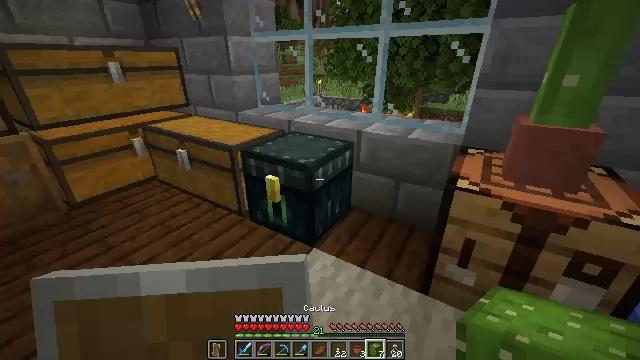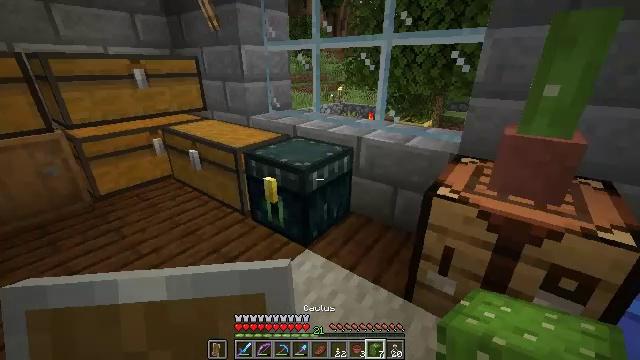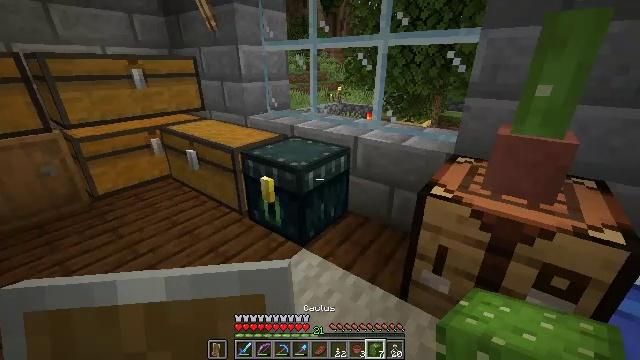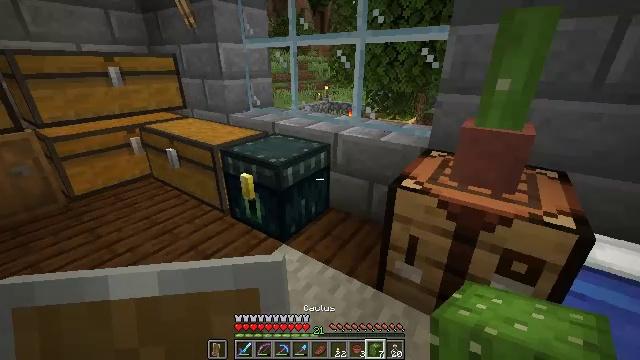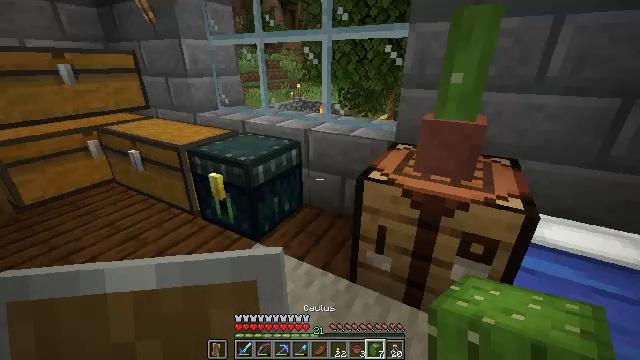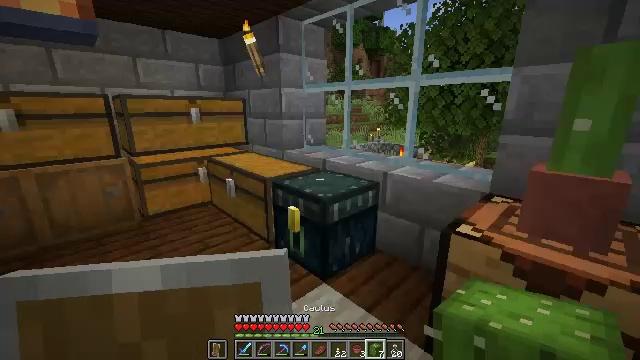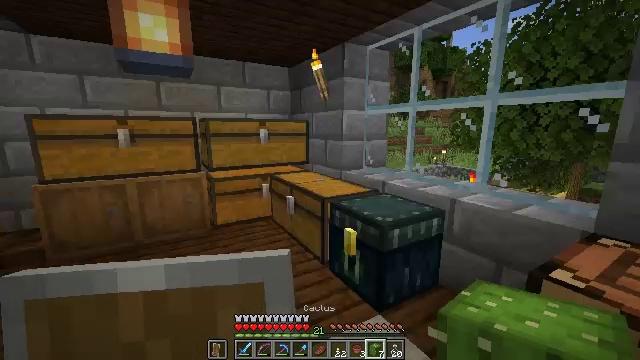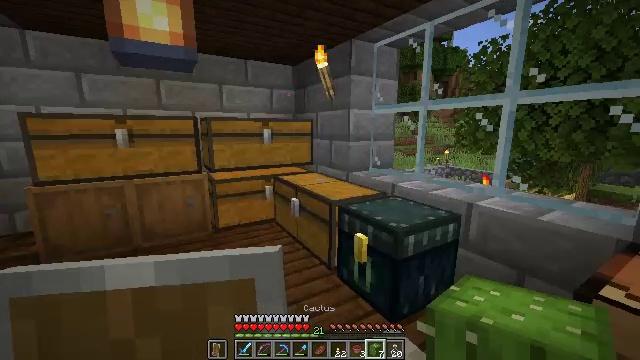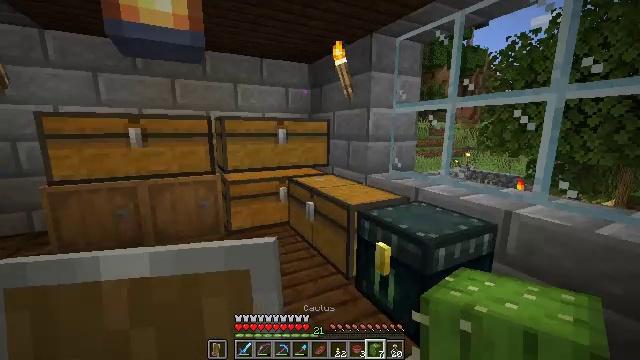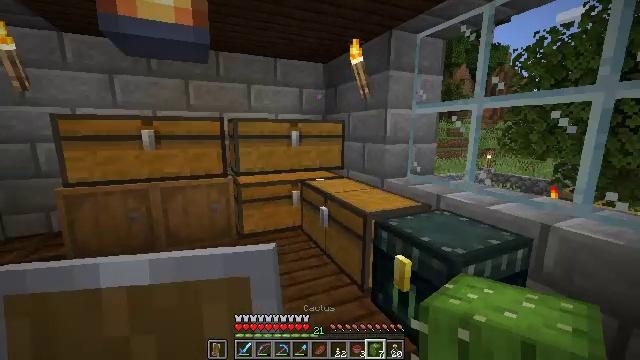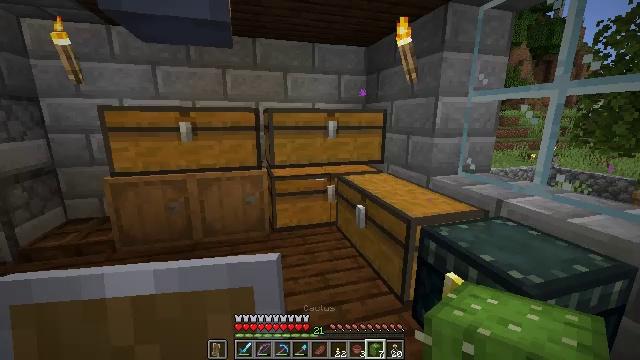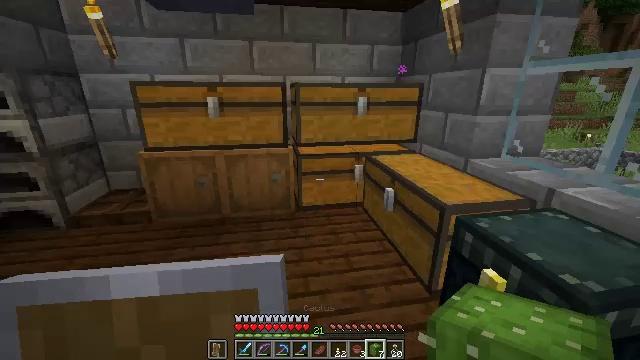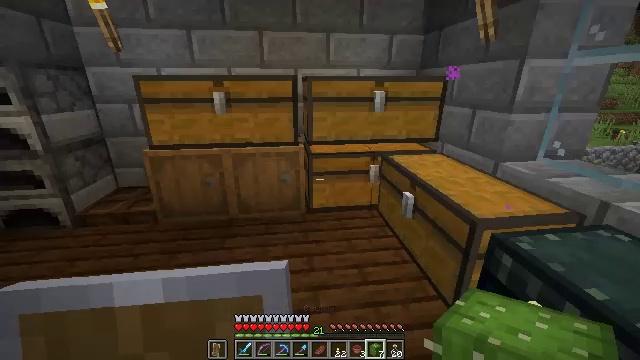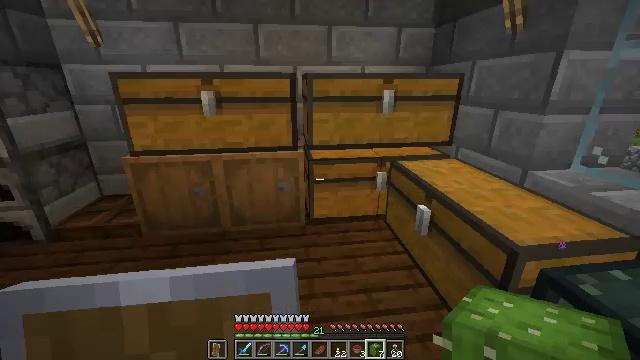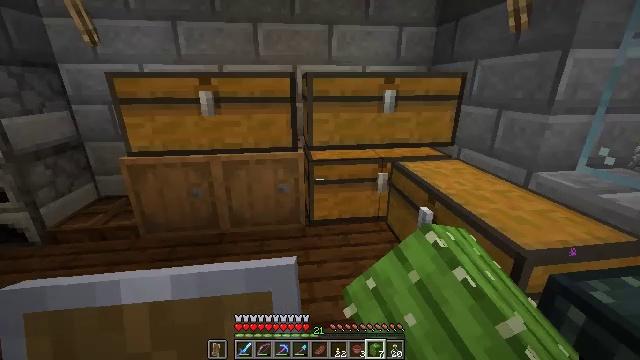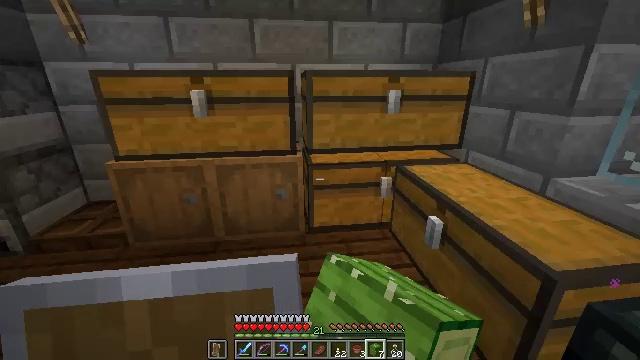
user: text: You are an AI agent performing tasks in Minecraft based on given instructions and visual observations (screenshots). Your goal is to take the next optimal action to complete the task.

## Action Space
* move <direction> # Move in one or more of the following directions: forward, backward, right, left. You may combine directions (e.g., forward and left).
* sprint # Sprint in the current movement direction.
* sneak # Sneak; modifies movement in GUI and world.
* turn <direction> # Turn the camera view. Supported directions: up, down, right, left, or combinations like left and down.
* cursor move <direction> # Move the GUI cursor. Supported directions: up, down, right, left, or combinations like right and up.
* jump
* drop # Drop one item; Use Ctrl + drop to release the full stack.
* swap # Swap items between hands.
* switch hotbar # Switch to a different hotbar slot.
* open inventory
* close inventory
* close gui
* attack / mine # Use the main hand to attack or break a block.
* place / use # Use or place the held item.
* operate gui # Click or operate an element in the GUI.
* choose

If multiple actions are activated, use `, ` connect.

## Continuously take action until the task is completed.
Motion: motion action
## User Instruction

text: Break the potted cactus to collect it.
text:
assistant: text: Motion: move right, turn left and up
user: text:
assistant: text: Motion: no_op
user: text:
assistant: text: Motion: turn right
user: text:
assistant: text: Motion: turn right
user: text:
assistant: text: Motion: move forward and move left, turn left and up
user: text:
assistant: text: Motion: move forward and move left, turn left and up
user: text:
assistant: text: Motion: move forward
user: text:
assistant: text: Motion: move forward, turn left
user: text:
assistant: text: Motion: move forward, turn left
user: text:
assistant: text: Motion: move forward, turn left and down
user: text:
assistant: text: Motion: move forward, turn left and down
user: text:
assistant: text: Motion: move forward, turn left and down
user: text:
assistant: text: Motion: move forward, use / place
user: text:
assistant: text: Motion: move forward, use / place
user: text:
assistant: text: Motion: no_op
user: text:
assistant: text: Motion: no_op
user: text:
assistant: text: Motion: no_op
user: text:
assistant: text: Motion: open gui
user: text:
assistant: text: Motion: no_op
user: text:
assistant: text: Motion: no_op
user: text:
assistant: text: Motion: sneak, cursor move right and down
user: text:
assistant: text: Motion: sneak, cursor move right and down
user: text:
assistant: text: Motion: sneak
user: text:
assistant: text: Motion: sneak, operate gui
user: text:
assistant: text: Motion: sneak, cursor move left, operate gui
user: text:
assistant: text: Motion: sneak, operate gui
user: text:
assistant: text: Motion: sneak, operate gui
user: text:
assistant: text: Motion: sneak
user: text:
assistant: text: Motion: sneak
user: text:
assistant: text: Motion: no_op